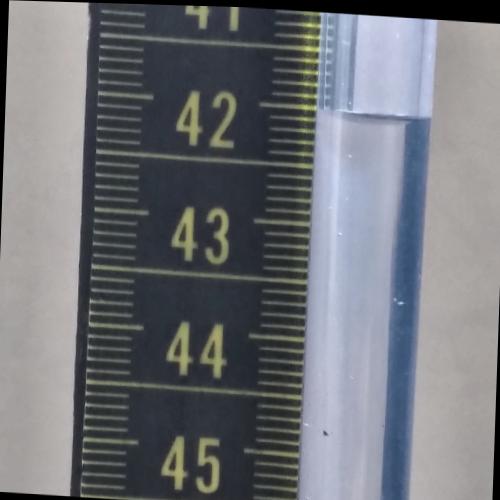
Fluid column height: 42.0 cm